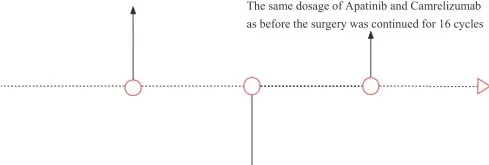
This patient's treatment history.
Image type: chart (chart)